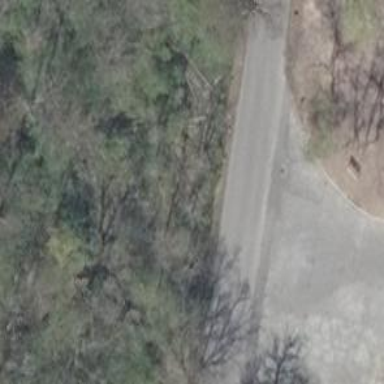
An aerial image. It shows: Asphalt road classified as tertiary.